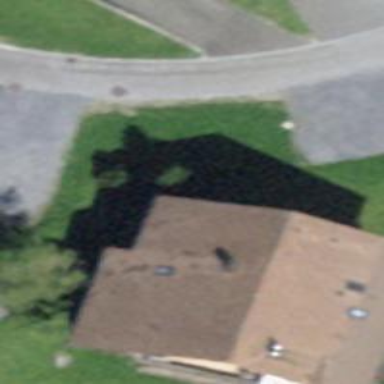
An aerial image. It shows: Gabled roofed house.